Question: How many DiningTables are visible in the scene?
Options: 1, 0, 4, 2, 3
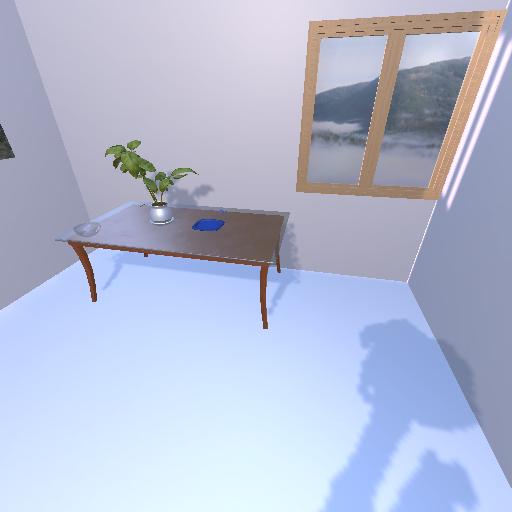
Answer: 1